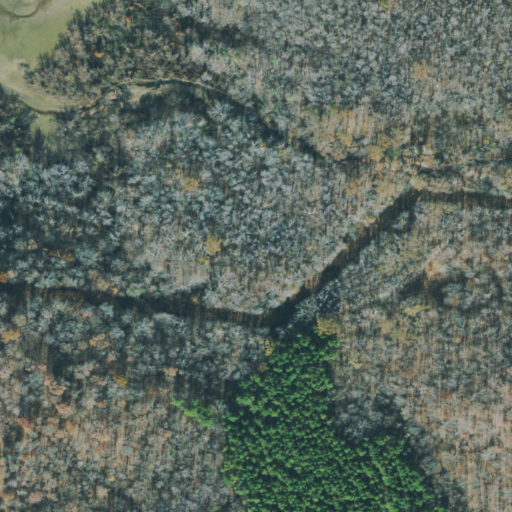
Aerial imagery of valley in Tennessee named Ned Hollow containing woody wetlands, deciduous forest, open development, evergreen forest, open water, and mixed forest